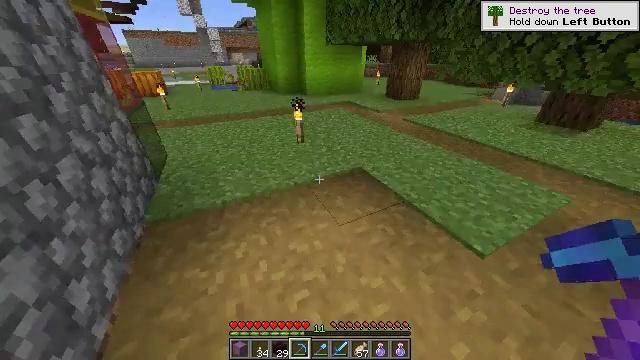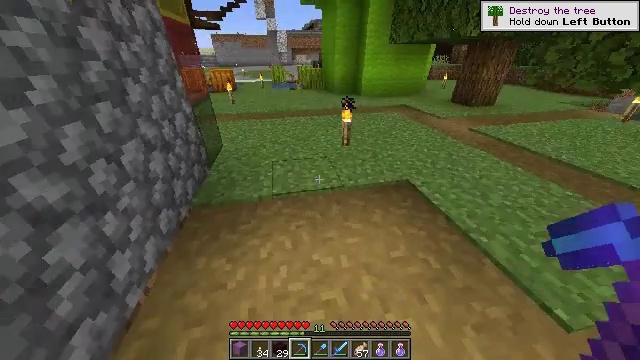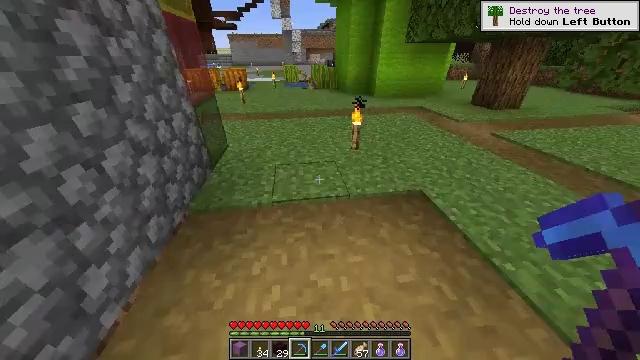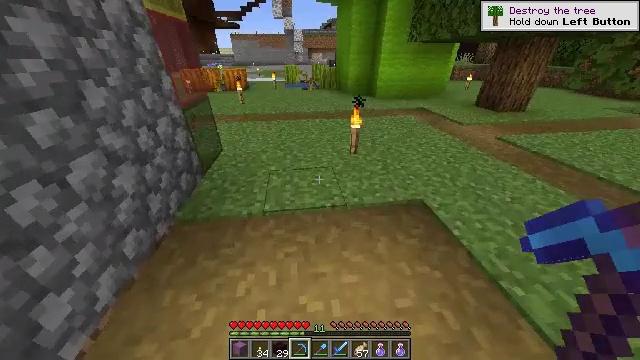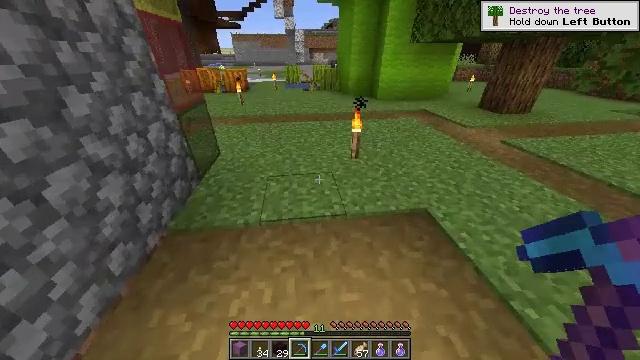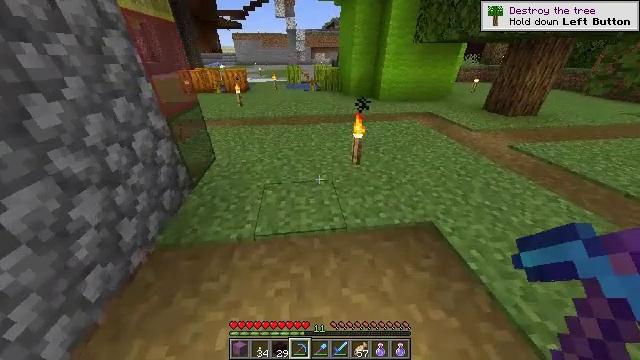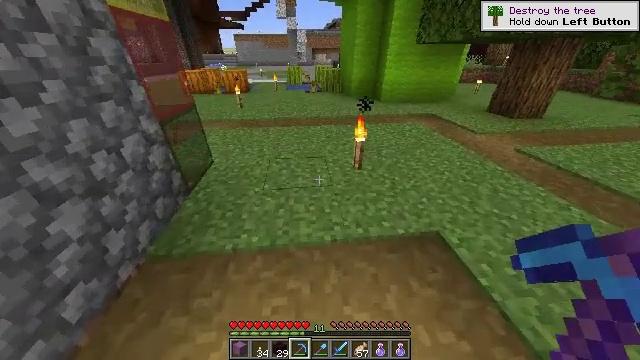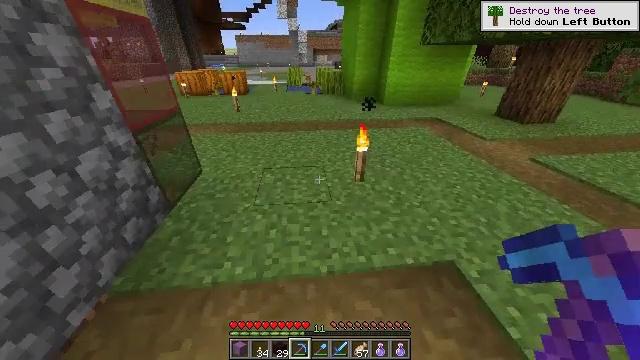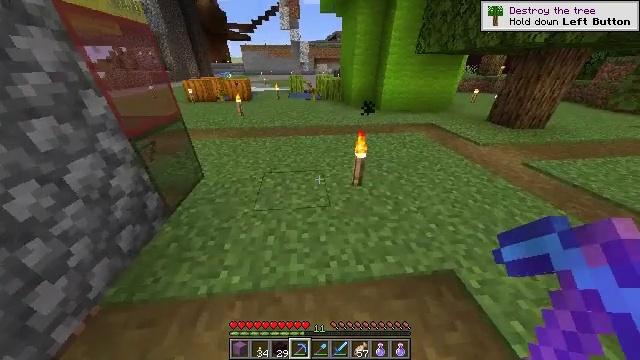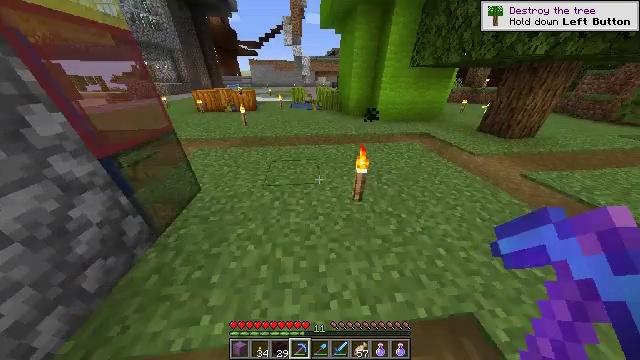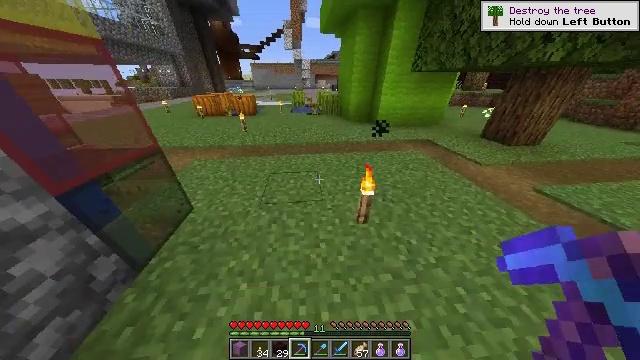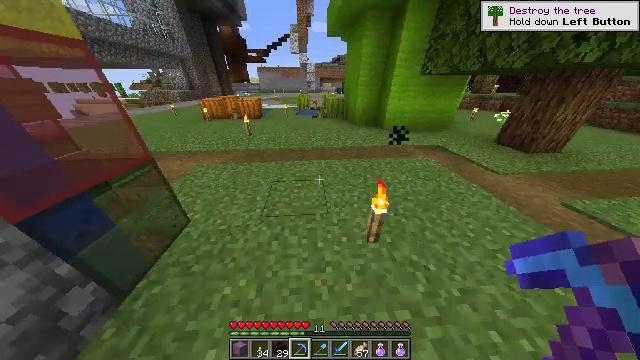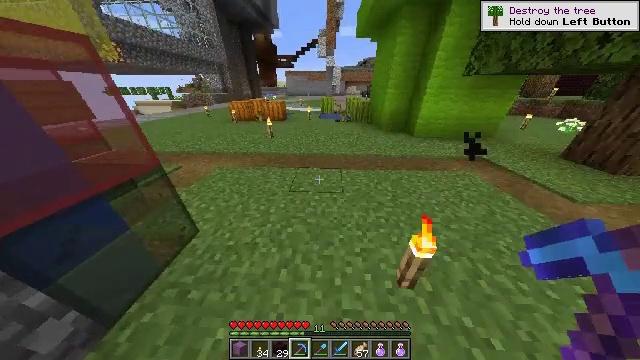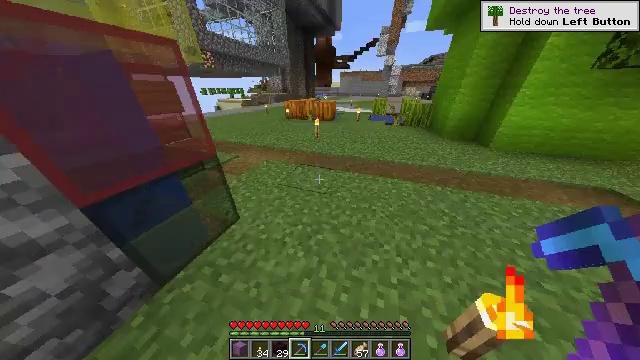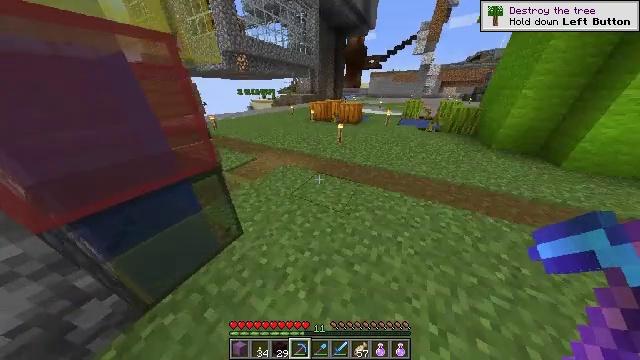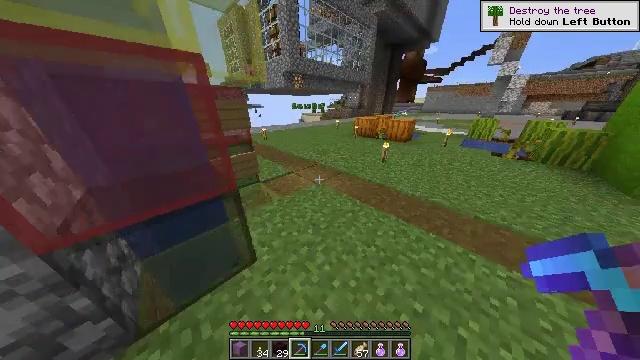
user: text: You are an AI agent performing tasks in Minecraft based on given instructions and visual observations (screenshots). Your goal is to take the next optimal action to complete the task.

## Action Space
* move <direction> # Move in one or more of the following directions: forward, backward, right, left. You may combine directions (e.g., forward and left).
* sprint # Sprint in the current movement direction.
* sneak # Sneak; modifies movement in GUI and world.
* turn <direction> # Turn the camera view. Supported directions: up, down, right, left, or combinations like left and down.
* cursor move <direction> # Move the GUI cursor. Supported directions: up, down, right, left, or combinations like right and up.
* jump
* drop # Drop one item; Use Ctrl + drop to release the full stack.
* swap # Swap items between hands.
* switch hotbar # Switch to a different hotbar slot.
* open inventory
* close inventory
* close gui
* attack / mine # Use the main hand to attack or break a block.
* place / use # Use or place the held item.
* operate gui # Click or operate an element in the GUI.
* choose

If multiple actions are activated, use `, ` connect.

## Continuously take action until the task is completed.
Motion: motion action
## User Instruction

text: Collect nether wart by breaking it.
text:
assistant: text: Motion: move forward, turn left
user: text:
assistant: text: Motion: turn left
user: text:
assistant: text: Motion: no_op
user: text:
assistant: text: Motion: move forward
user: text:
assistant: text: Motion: move forward
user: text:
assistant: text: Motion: no_op
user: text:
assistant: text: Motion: move forward
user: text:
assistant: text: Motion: move forward
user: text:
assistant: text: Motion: move forward
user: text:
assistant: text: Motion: move forward
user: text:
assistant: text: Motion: move forward, turn left
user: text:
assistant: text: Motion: move forward, turn left
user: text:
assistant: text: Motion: move forward, turn left
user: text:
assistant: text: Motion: move forward, turn left
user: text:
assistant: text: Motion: move forward, turn left and up
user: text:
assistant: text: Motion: move forward
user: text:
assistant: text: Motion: move forward
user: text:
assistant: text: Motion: move forward
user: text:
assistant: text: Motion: move forward, turn left
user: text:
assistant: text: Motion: move forward, turn left and down
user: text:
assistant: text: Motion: move forward, turn left and down
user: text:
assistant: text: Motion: move forward, turn left
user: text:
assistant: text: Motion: move forward, turn left
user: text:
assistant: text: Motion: move forward, turn left
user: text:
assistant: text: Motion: move forward, turn left
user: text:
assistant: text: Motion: move forward, turn left
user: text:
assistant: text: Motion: move forward
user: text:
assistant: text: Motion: move forward
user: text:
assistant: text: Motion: move forward
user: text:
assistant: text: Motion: move forward